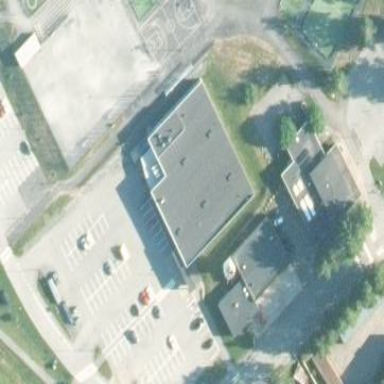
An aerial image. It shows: Supermarket building.